Question: Consider the following data from the <URL>:
'''
Income <- structure(list(X = 1:30, Education = c(10, 10.4013377926421,
10.8428093645485, 11.2441471571906, 11.6454849498328, 12.0869565217391,
12.4882943143813, 12.8896321070234, 13.2909698996656, 13.7324414715719,
14.<PHONE>, 14.5351170568562, 14.9765886287625, 15.3779264214047,
15.7792642140468, 16.2207357859532, 16.6220735785953, 17.0234113712375,
17.4648829431438, 17.866220735786, 18.2675585284281, 18.7090301003344,
19.1103678929766, 19.5117056856187, 19.9130434782609, 20.3545150501672,
20.7558528428094, 21.1571906354515, 21.5986622073579, 22), Income = c(26.6588387834389,
27.3064353457772, 22.1324101716143, 21.1698405046065, 15.1926335164307,
26.3989510407284, 17.435306578572, 25.5078852305278, 36.884594694235,
39.666108747637, 34.3962805641312, 41.4979935356871, 44.9815748660704,
47.<PHONE>, 48.2525782901863, 57.0342513373801, 51.4909192102538,
61.3366205527288, 57.581988179306, 68.5537140185881, 64.310925303692,
68.9590086393083, 74.6146392793647, 71.8671953042483, 76.<PHONE>,
75.<PHONE>, 72.4860553152424, 77.3550205741877, 72.1187904524136,
80.2605705009016)), .Names = c("X", "Education", "Income"), class = "data.frame", row.names = c(NA,
-30L))
'''
I want to reproduce their plot, which connects the points to the regression line to represent the error term, that is:

It is easy to plot the points and the regression line with 'ggplot2':
'''
ggplot(Income, aes(Education, Income)) + geom_point(color="red")+geom_smooth(se=FALSE)
'''
But I could not think of an easy way to connect the points to the regression line like they did.
Is there an easy way do it (with either 'base', 'ggplot2' or 'lattice')?
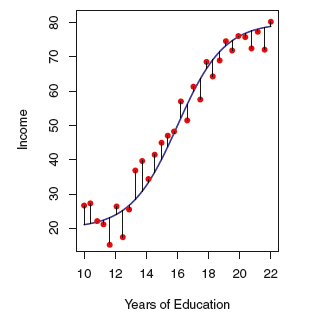
Answer: ### Prelim code
'''
require("ggplot2")
mod <- loess(Income ~ Education, data = Income)
Income <- transform(Income, Fitted = fitted(mod))
'''
### ggplot version
'''
ggplot(Income, aes(Education, Income)) +
geom_point(color="red") +
geom_smooth(se=FALSE, method = "loess") +
geom_segment(aes(x = Education, y = Income,
xend = Education, yend = Fitted))
'''
### base graphics version
'''
plot(Income ~ Education, data = Income, type = "p", col = "red",
cex = 1.25)
points(Fitted ~ Education, data = Income)
lines(Fitted ~ Education, data = Income, col = "blue")
with(Income, segments(Education, Income, Education, Fitted))
'''
Adjust accordingly to suit your aesthetic needs.